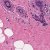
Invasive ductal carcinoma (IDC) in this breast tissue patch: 0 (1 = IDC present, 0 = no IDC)